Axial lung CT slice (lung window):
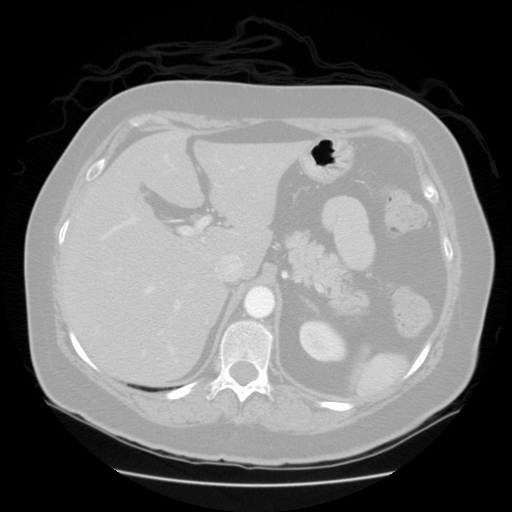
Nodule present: no